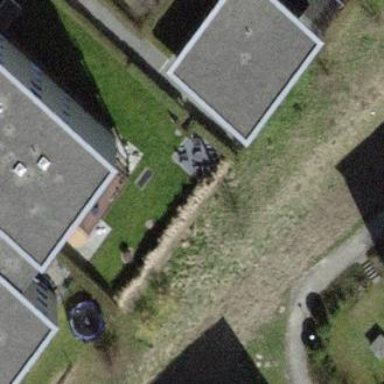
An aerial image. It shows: Garage.